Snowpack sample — Snodgrass Mountain, Crested Butte, Colorado (2/4/25, 12:06 PM MST)
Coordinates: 38.923, -106.968
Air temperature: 35 °F
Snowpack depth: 80 cm
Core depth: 30 cm
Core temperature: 35.6 °F
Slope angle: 14°, slope face: 78°
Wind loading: low
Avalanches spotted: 0
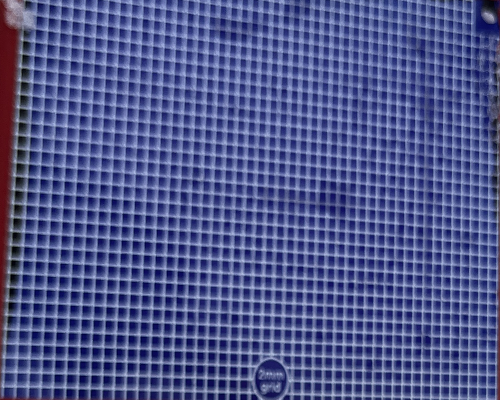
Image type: profile
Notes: No avalanches nearby, unusually warm weather for the last month reported by residents, Collected 25 yards from treeline